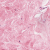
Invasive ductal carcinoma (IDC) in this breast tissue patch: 0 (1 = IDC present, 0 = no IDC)